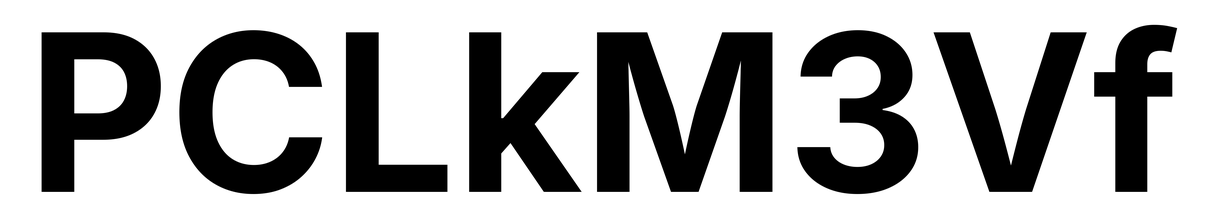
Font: Inter_Bold